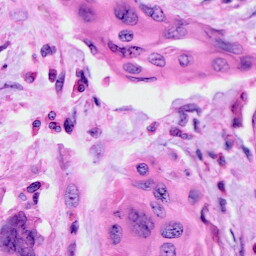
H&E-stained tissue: Cervix